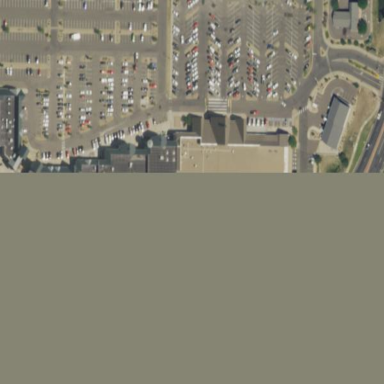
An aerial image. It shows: Supermarket building designated for retail purposes.